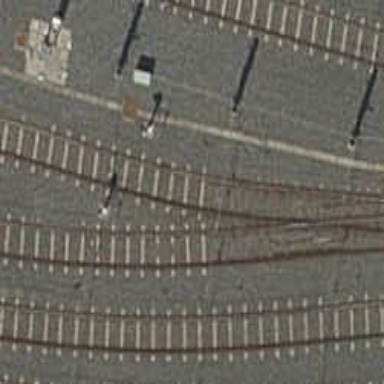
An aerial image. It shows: Yard with electrified contact lines.